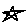
Label: star